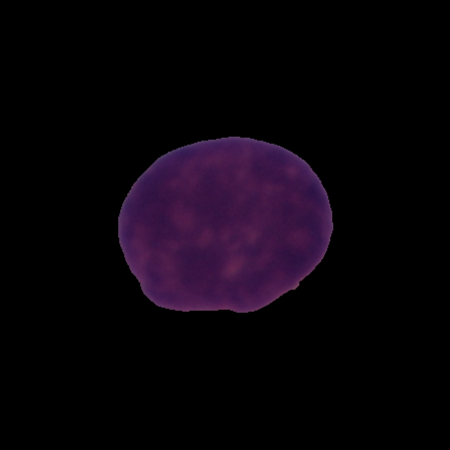
Label: healthy